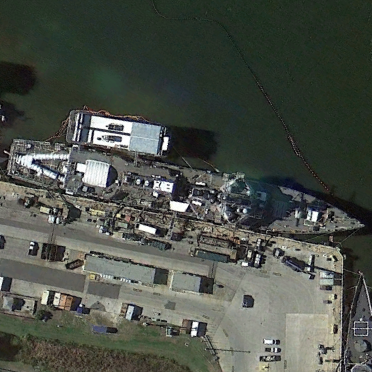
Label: destroyer